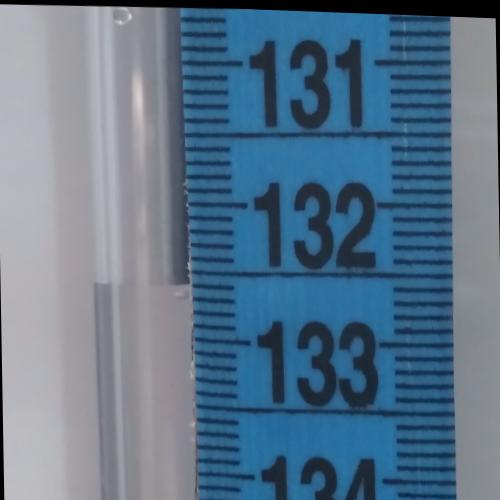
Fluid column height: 132.6 cm